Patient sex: F
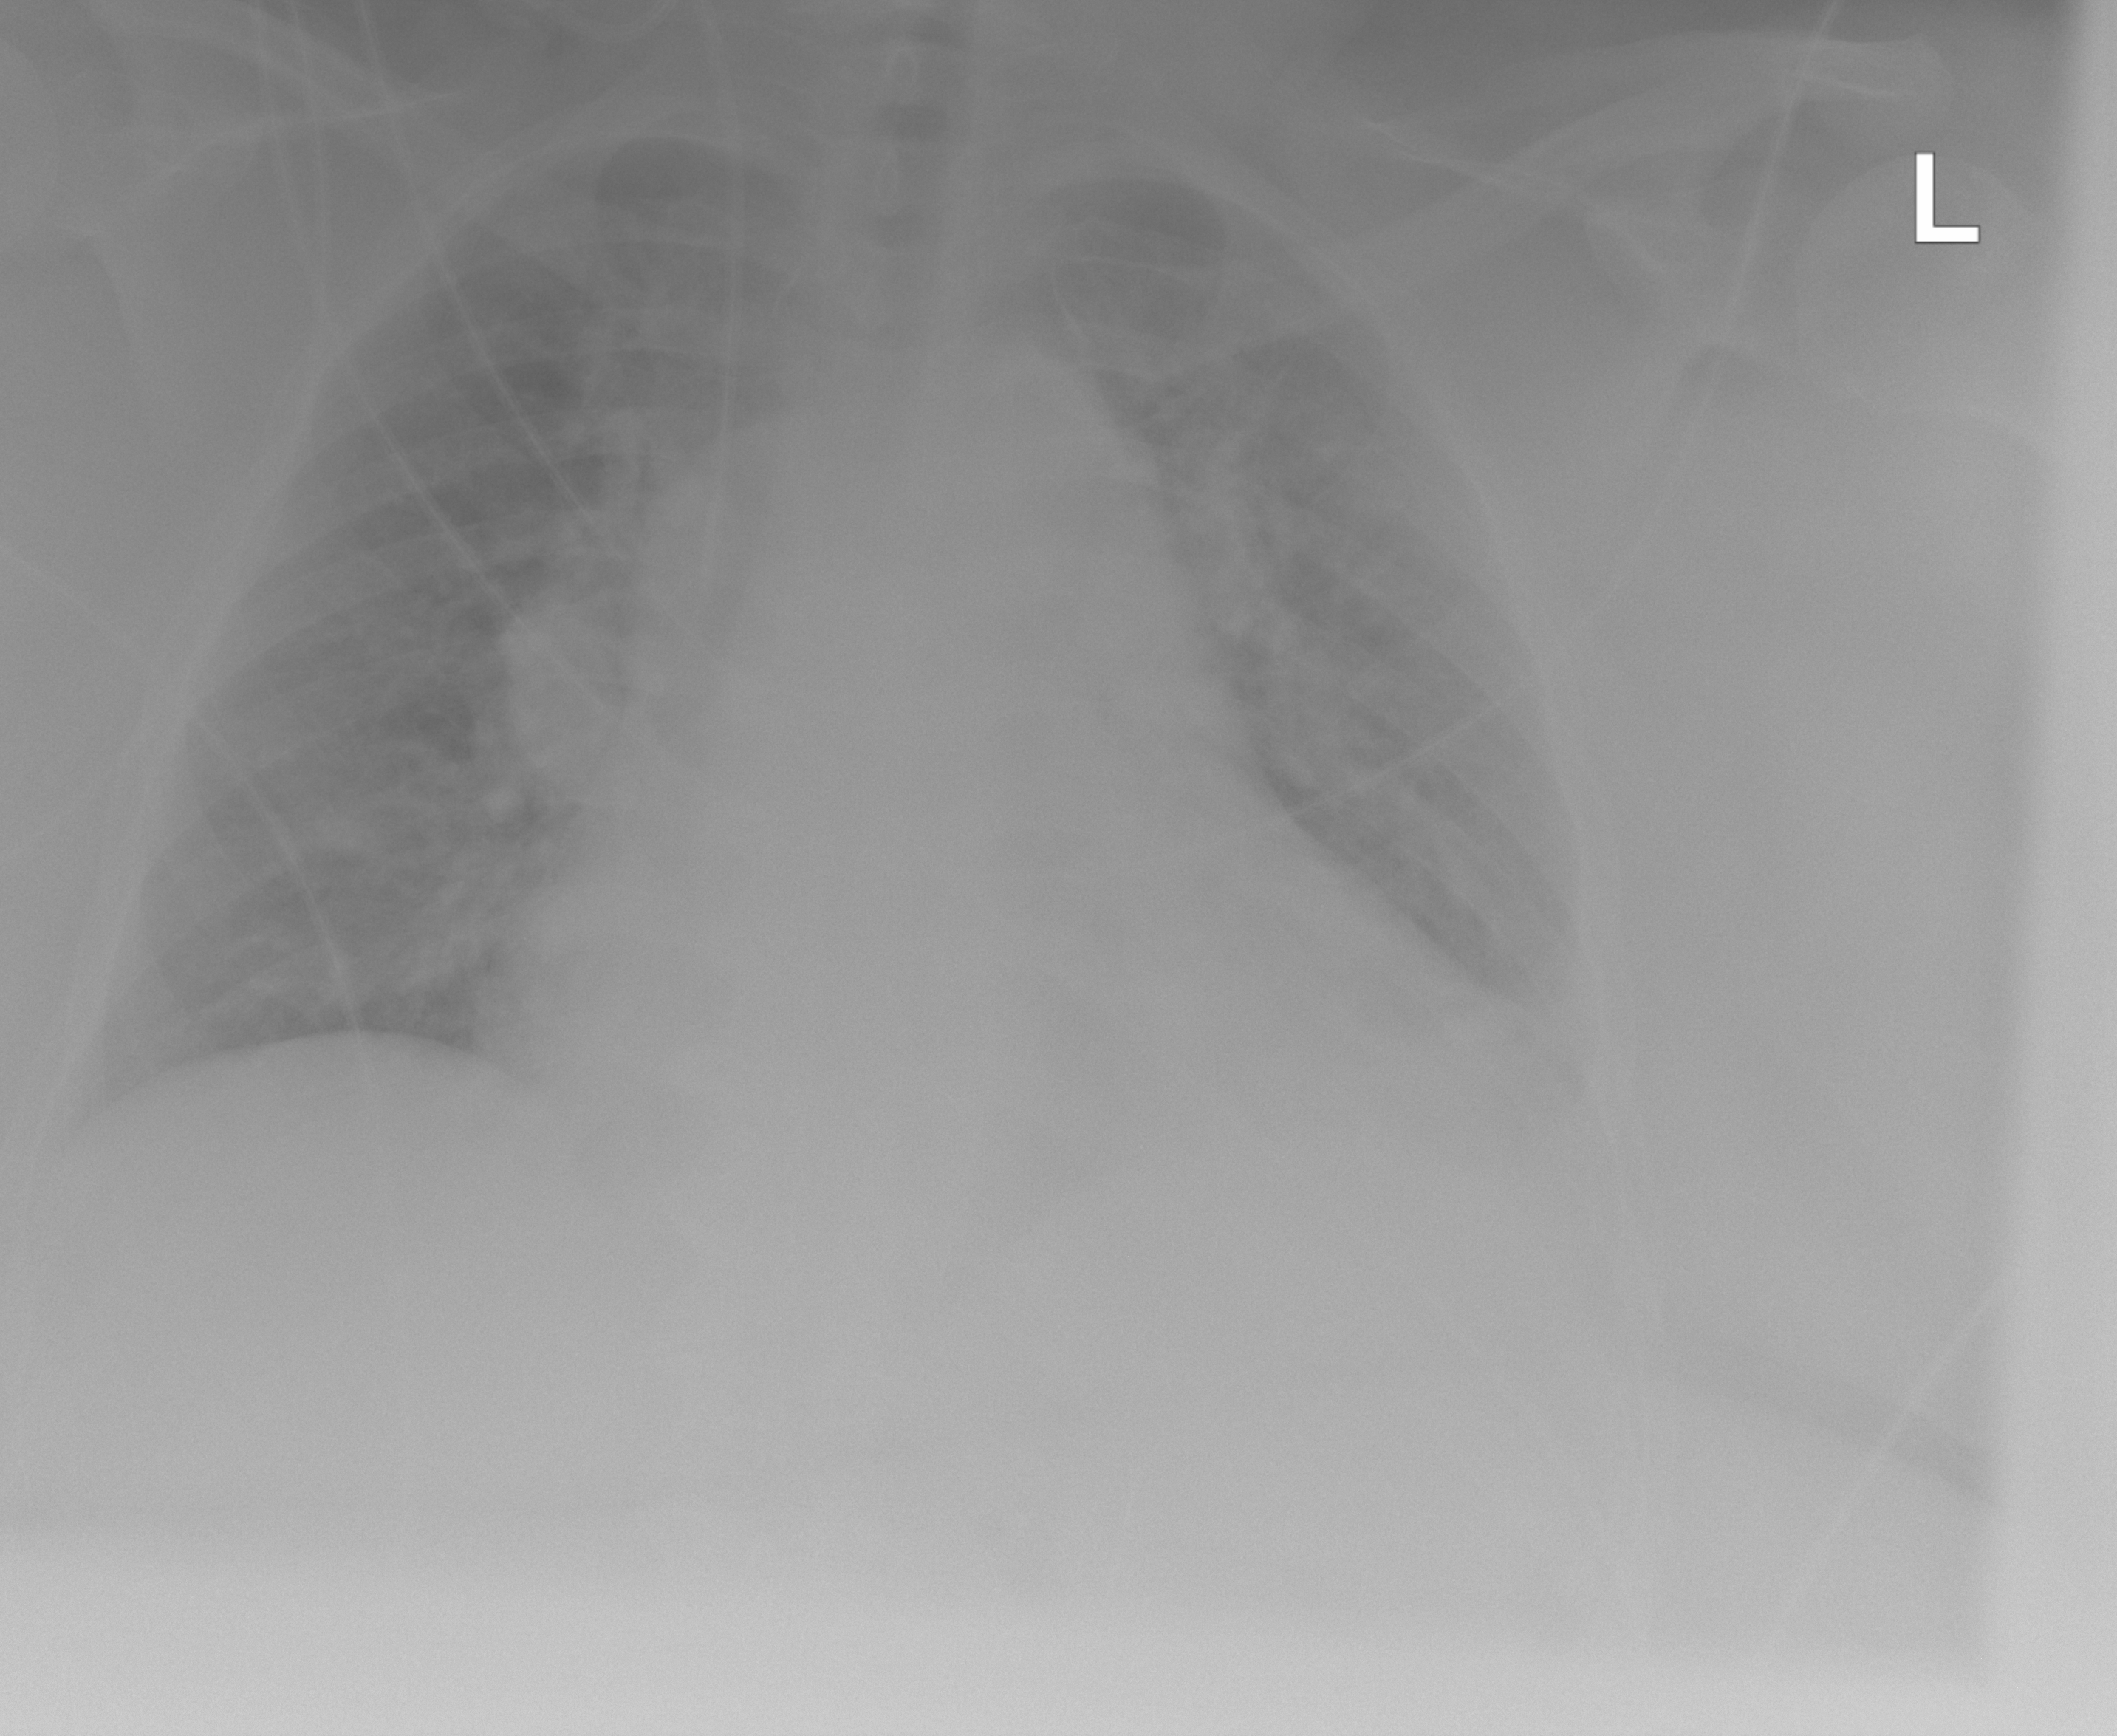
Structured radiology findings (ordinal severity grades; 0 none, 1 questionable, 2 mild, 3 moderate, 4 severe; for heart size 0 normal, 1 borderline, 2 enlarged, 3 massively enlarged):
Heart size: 3
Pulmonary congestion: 2
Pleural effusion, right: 0
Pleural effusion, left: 2
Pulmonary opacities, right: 0
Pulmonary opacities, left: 0
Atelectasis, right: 0
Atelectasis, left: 0